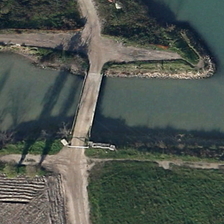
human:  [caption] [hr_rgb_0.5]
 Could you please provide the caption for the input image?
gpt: a bridge is on a river near many green plants .

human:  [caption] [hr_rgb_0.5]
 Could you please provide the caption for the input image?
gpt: a bridge is on a river near many green plants .

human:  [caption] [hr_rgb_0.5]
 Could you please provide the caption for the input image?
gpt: this is a big bridge and some grass .

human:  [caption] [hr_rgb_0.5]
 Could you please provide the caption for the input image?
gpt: the water is blue and the ground is brown .

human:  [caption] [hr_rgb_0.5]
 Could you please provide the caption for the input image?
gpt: this is a big bridge and some grass .